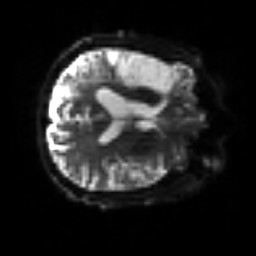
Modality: sbref
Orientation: axial
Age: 56
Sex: male
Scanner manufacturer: siemens
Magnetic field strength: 3 T
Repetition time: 3.2 s
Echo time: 0.081 s